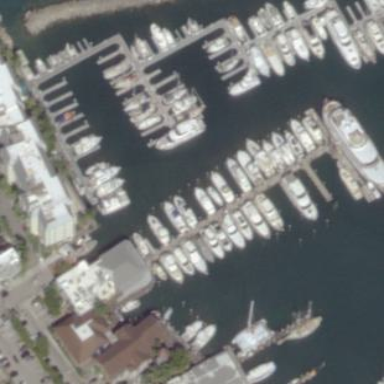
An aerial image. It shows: Marina on leisure land.